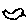
Label: bird